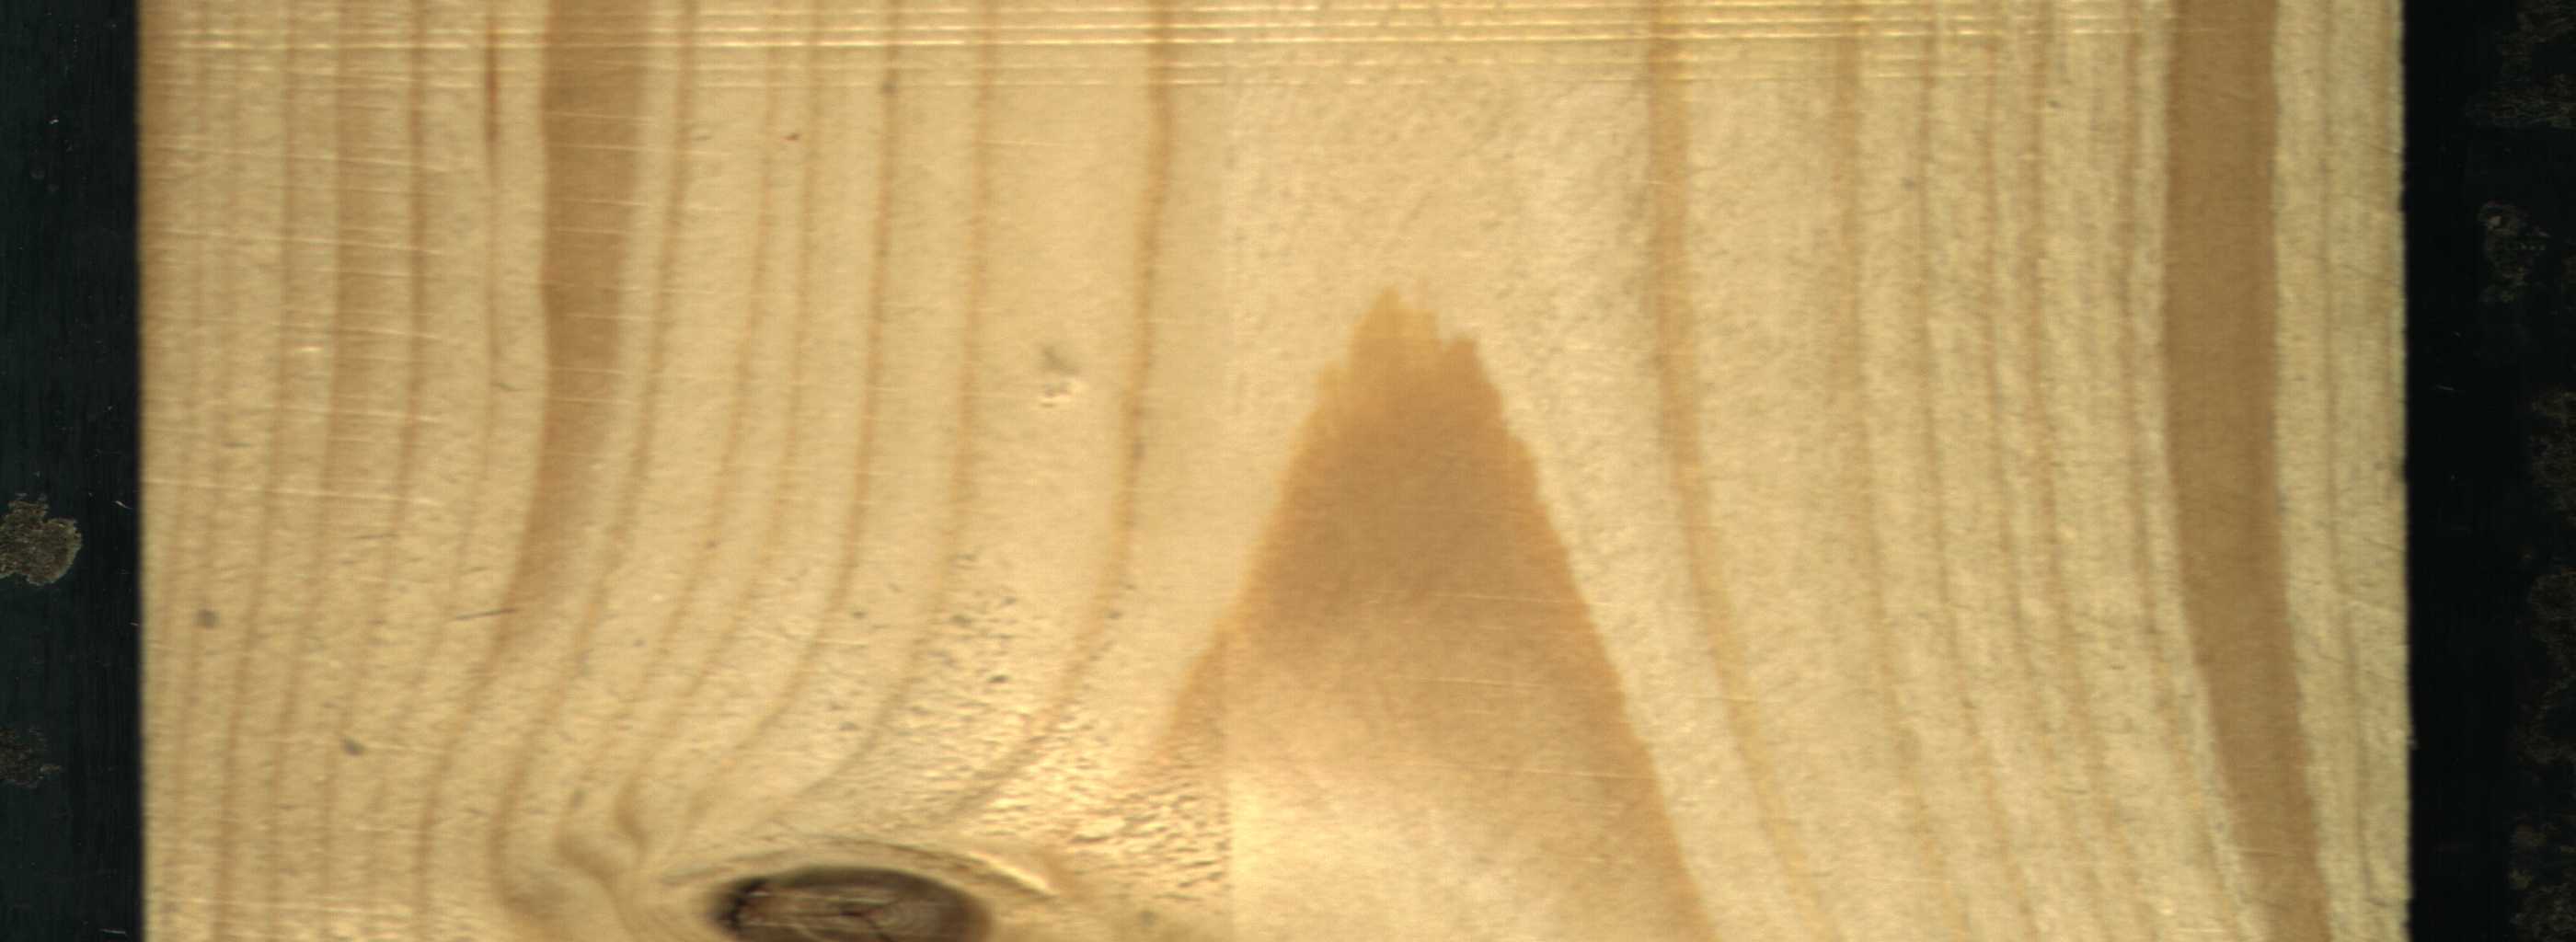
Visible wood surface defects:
Quartzity
Dead_Knot